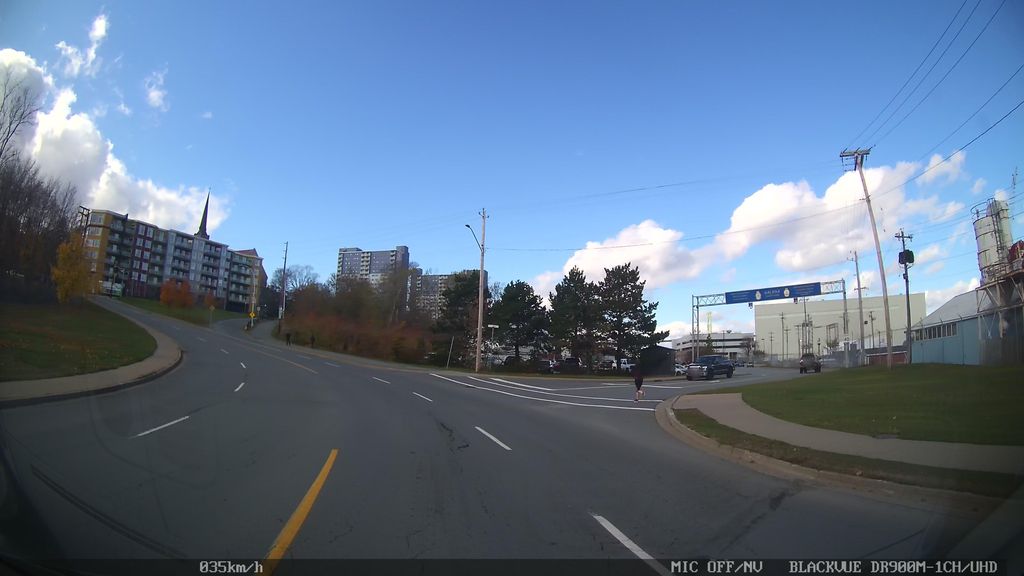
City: halifax